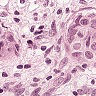
Metastatic tissue present: yes